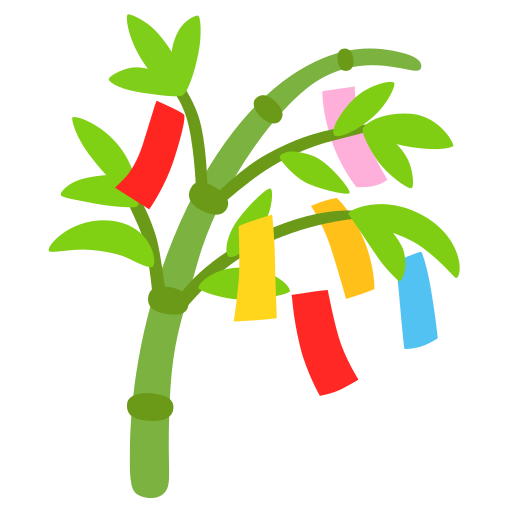
Emoji: 🎋